Question: I installed pyaudio and the command line tells me, that it worked:

However, if I run my python code which has a Import pyaudio I always get an Import error saying that there is no module named pyaudio.
Can you help me?
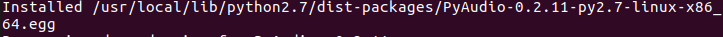
Answer: if you have a python._pth next to your python.exe, rename it zpython._pth